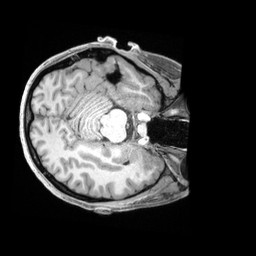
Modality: T1w
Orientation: axial
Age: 26
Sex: female
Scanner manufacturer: siemens
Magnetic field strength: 3 T
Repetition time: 2.4 s
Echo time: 0.00226 s